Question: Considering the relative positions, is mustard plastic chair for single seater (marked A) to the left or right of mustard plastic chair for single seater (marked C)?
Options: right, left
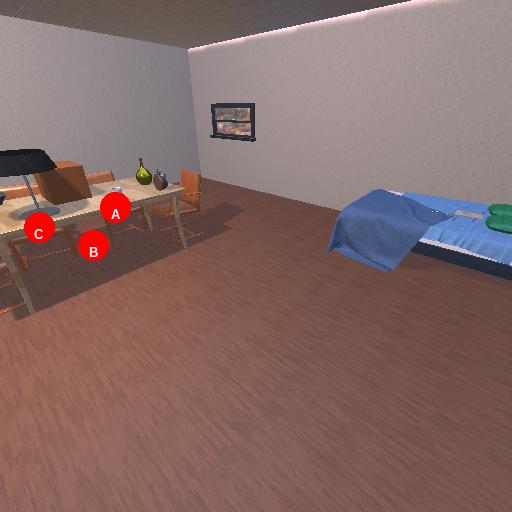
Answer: right